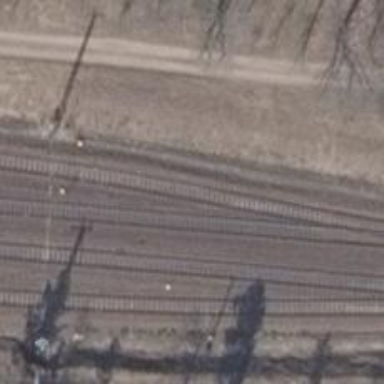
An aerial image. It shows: Rail siding with electrified contact lines.